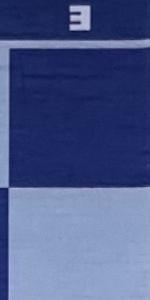
Label: Empty